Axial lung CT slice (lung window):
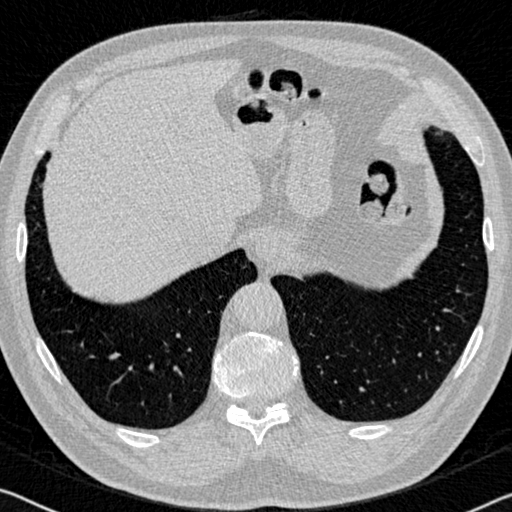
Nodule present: no